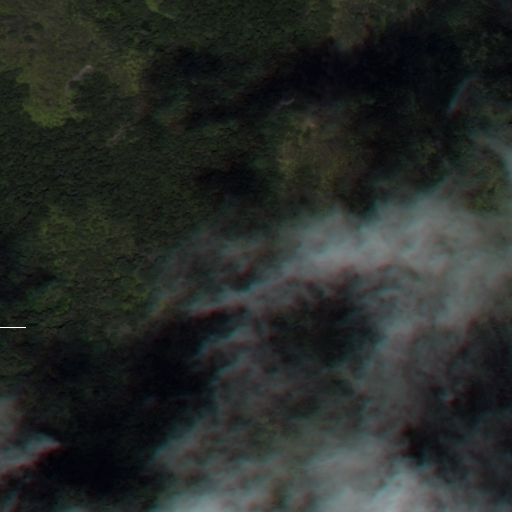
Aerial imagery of mountain in Hawaii named Puu Makina containing only unknown